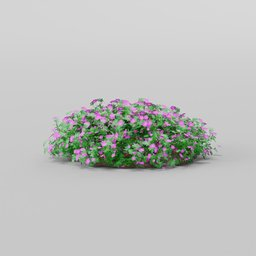
Label: nature